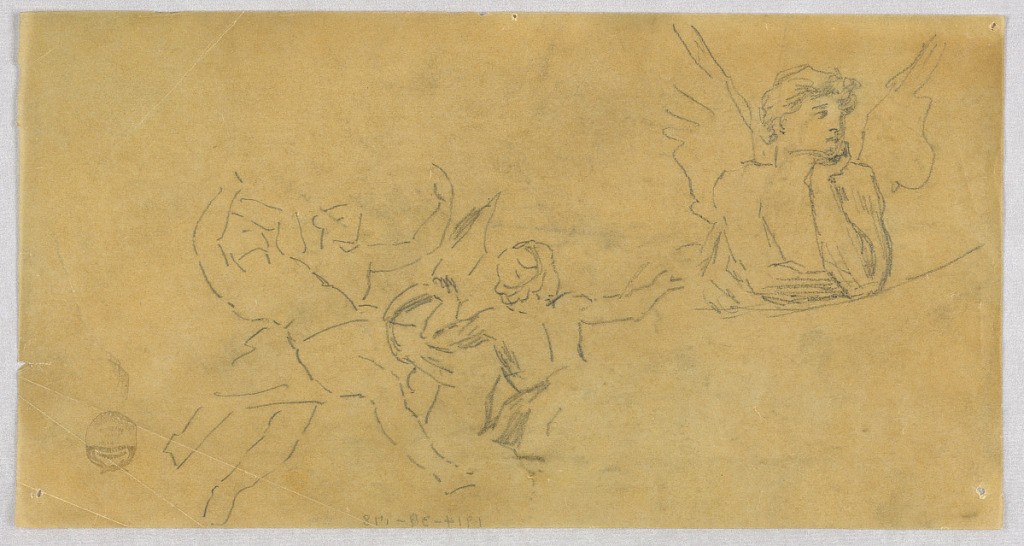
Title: Sketch of an Angel and Putti
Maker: Francis Augustus Lathrop, American, 1849–1909
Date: ca. 1895
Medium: Graphite on tracing paper
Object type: Drawing
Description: Angel, upper right, with chin in his left hand, looks out to the right. Putti, center, cavort below him.